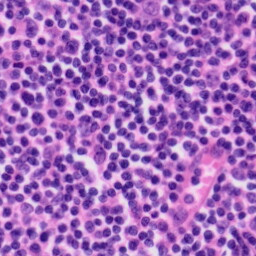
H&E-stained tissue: Tonsil